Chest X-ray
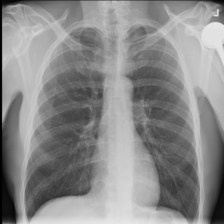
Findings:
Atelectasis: negative
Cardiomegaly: negative
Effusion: negative
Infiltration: negative
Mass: negative
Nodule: negative
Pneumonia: negative
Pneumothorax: negative
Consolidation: negative
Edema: negative
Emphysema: negative
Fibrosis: negative
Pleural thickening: negative
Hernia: negative